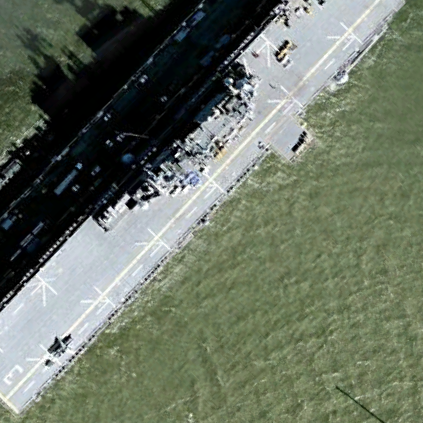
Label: Wasp-class_assault_ship